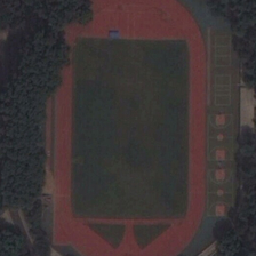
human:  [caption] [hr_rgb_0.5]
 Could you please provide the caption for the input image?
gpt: There is a red line near the football field.

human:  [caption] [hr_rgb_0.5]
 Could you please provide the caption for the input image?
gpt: There's a red track around the football field.

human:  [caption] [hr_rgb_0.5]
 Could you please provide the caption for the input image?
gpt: There is a red track around the football field.

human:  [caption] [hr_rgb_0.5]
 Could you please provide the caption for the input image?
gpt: There is a red truck around the soccer field.

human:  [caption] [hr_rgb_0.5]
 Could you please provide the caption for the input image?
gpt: There's a red trail to the soccer field REDOR.